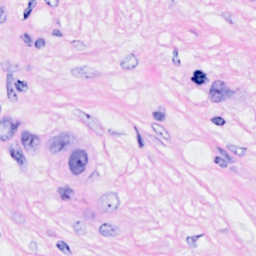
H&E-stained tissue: Breast